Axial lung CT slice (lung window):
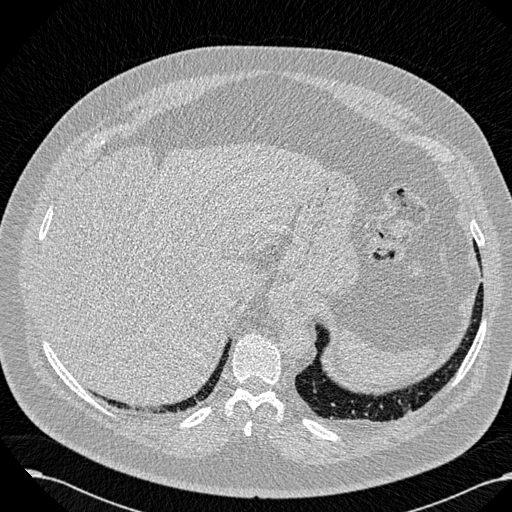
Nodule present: no